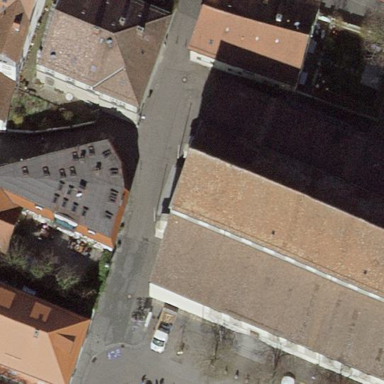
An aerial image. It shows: Part of building with white roof made of roof tiles in skillion shape.